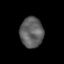
Tissue: prostate
Cell type: T cells
Senescence score: 0.3622
Nuclear area (px): 686
Mean DAPI intensity: 96.224